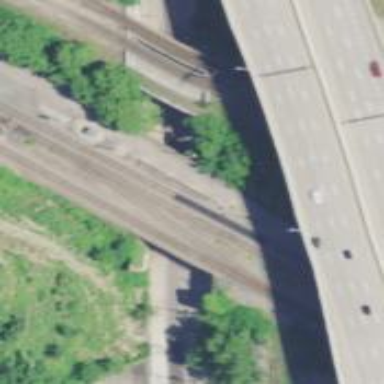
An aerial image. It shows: Railway siding for service.